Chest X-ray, AP view. Patient: 74 years old, sex F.
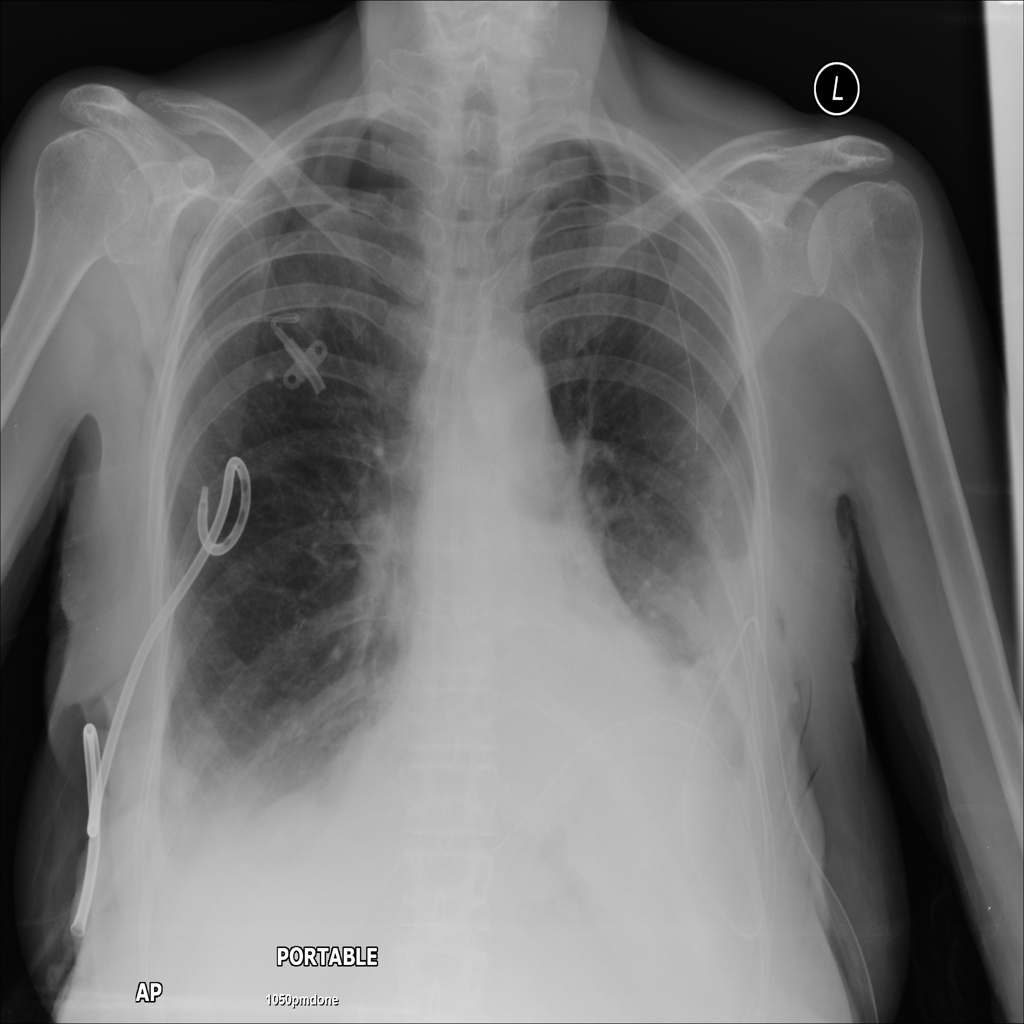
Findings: Consolidation, Effusion, Pneumothorax